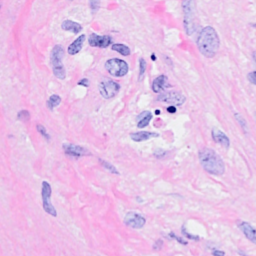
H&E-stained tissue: Breast